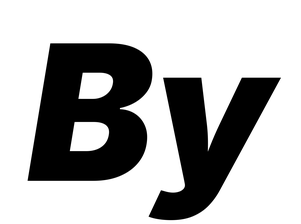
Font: Inter-Italic_Black_Italic